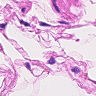
Metastatic tissue present: no